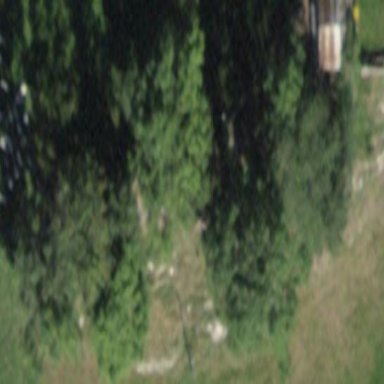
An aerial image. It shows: Beautiful woodland area.